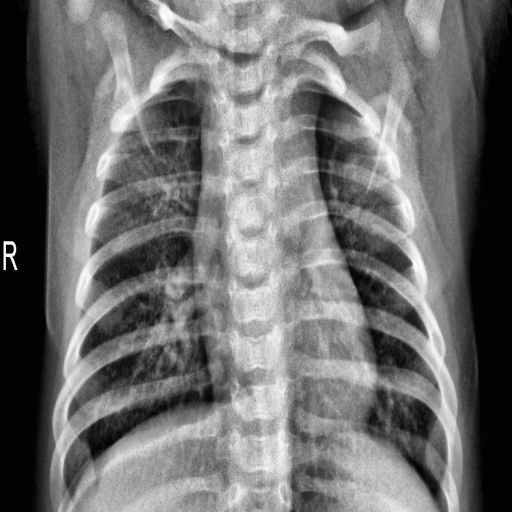
Finding: NORMAL